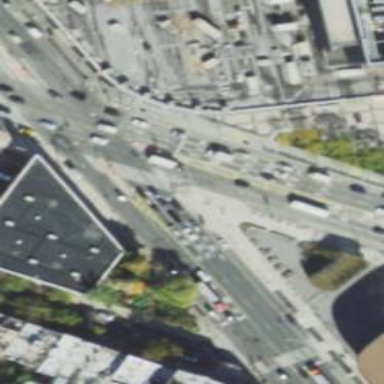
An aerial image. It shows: Footway located on traffic island.